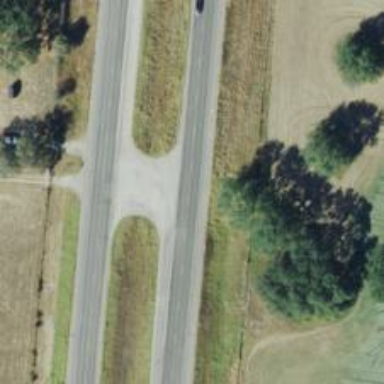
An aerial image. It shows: Asphalt road classified as primary highway with expressway characteristics.